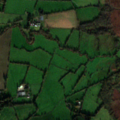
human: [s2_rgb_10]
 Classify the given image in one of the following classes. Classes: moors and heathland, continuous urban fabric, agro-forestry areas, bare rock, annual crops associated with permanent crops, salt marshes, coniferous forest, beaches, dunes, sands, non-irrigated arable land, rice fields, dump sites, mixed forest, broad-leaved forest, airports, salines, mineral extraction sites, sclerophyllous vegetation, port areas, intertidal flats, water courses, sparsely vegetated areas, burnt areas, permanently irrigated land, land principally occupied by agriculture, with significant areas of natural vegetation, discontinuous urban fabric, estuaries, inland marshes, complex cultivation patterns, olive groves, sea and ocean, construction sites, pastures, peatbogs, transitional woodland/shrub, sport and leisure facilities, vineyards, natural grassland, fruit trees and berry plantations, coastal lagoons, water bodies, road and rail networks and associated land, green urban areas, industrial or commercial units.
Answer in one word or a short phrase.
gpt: non-irrigated arable land, pastures, inland marshes, salt marshes